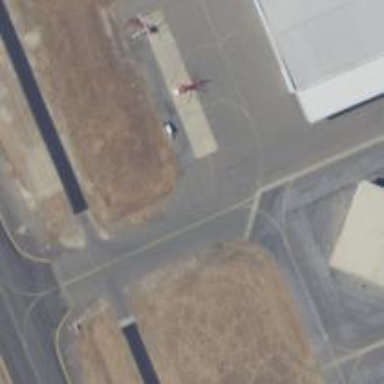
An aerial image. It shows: Image of taxiway at airport.